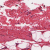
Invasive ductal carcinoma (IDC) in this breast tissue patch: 0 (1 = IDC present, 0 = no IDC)